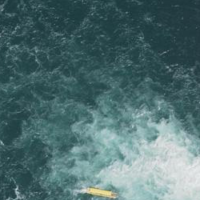
EUNIS habitat code: 15
Species observed at this site:
Corvus corone
Motacilla cinerea
Cyanistes caeruleus
Anas platyrhynchos
Passer domesticus
Cymbalaria muralis
Regulus ignicapilla
Aegithalos caudatus
Turdus merula
Chroicocephalus ridibundus
Parus major
Erithacus rubecula
Mergus merganser
Milvus milvus
Cinclus cinclus
Motacilla alba